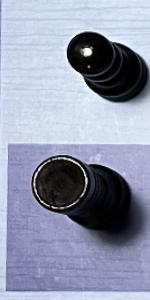
Label: Rook_Black